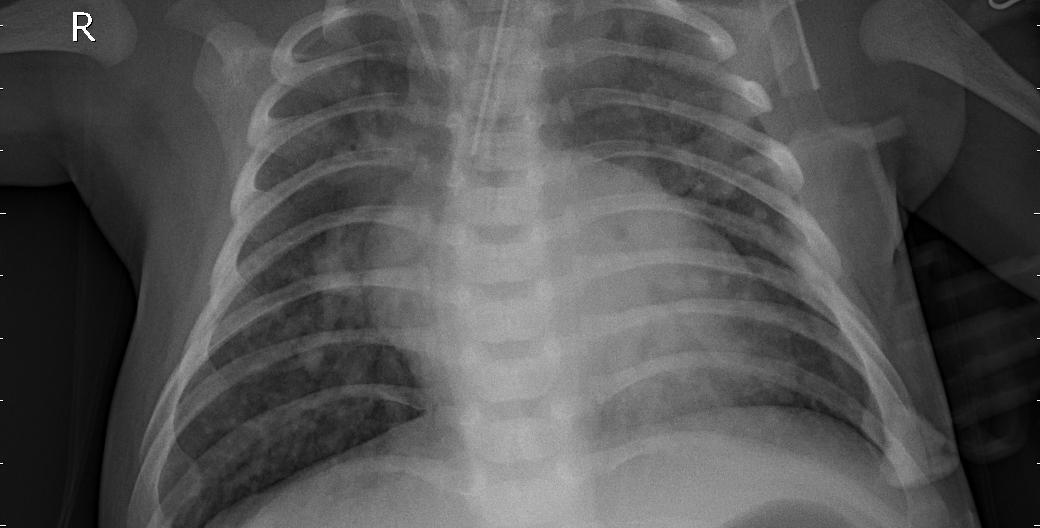
Diagnosis: PNEUMONIA